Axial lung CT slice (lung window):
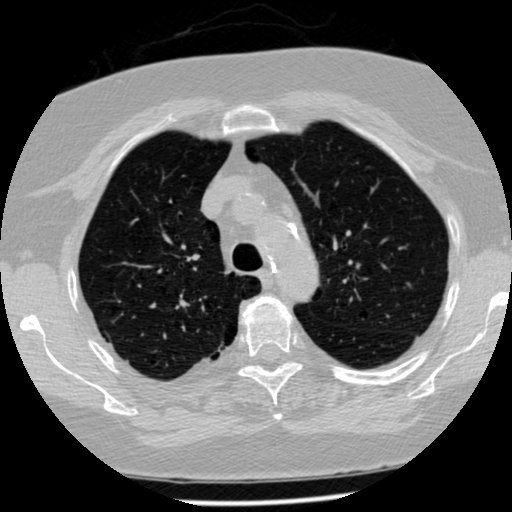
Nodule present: no